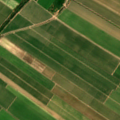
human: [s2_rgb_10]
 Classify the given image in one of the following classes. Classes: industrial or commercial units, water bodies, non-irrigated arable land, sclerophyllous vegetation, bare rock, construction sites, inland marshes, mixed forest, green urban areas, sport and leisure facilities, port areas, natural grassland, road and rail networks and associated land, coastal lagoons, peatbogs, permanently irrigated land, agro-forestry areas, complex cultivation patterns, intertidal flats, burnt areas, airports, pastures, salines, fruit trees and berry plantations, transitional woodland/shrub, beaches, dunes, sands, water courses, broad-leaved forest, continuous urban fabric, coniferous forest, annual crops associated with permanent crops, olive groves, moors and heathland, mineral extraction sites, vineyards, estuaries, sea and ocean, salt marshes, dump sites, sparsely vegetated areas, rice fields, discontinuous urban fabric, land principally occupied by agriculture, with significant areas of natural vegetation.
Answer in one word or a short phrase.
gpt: permanently irrigated land, rice fields